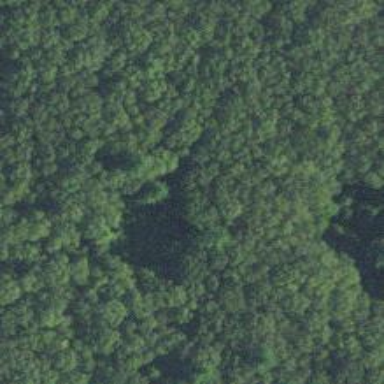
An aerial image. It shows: Variety of mixed leaves.